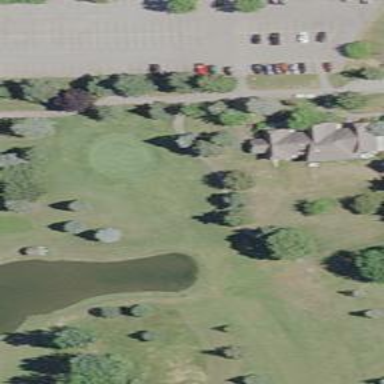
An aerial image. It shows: Service road used as golf cart path.